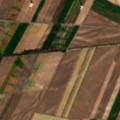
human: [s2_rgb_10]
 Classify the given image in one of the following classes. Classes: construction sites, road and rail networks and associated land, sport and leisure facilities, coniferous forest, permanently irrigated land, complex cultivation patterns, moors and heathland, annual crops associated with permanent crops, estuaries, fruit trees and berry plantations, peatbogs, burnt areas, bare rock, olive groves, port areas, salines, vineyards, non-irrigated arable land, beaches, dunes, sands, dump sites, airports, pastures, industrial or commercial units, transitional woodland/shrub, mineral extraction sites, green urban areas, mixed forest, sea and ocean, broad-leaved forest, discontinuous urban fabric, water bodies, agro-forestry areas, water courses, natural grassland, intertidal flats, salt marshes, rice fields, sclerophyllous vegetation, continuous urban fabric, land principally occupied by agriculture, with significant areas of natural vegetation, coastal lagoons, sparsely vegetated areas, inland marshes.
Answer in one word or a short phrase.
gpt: non-irrigated arable land